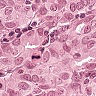
Metastatic tissue present: yes